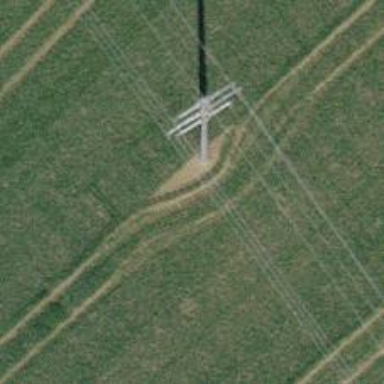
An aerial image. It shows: Concrete power pole.